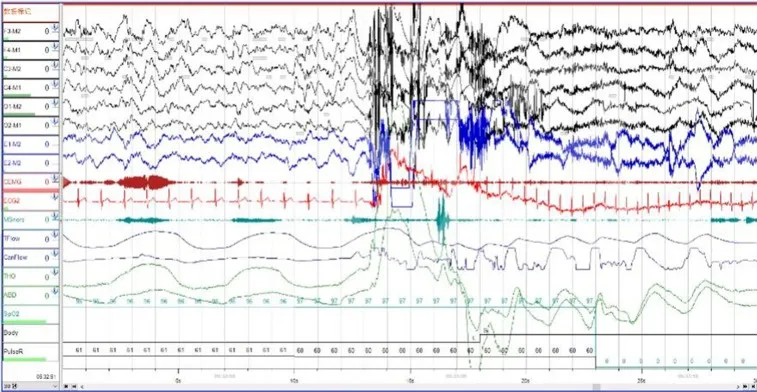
The patient's heart rate rapidly increased from 60 to 105 beats/min with the increase in breathing rate. Brain wave changes from delta to alpha wave.
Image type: electrography (ekg)